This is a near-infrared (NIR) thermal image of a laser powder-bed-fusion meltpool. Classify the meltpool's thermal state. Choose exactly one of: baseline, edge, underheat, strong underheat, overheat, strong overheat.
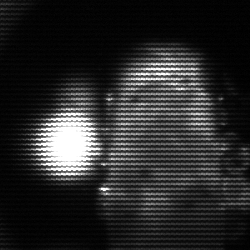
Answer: strong underheat